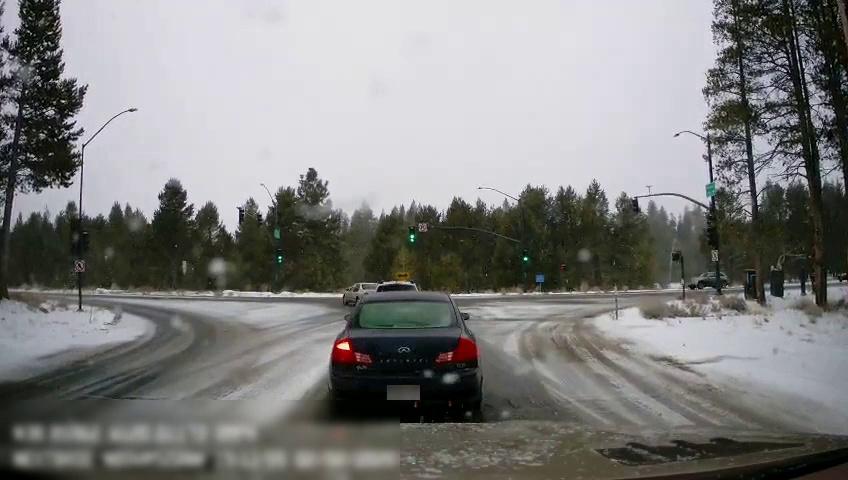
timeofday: Day
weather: Snowy
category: Drivable Space
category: Vehicles | Car
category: Vehicles | SUV
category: Vehicles | Car
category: Vehicles | SUV
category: Vehicles | SUV
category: Traffic | Lights
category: Traffic | Lights
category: Traffic | Lights
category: Traffic | Lights
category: Traffic | Lights
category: Traffic | Signs
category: Traffic | Lights
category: Traffic | Lights
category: Traffic | Signs
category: Traffic | Signs
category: Traffic | Lights
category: Traffic | Signs